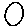
Label: circle